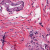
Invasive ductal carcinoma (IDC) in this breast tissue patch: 0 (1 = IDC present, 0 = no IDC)